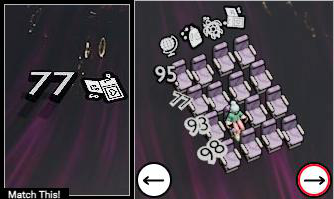
Task: seats
Answer: no